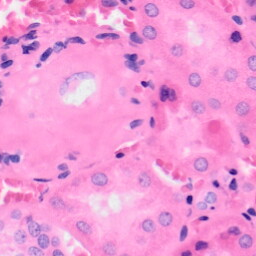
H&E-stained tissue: Kidney